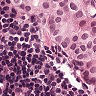
Metastatic tissue present: yes